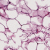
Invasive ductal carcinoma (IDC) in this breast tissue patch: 0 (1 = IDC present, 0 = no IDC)